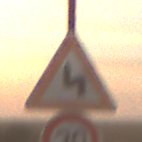
Verkehrszeichen: DoppelkurveZunaechstLinks
Zusatzzeichen unten: Geschwindigkeit30
Umgebung: Outdoor, Nature
Tageszeit: SunriseSunset
Wetter: PartlyCloudy
Licht: Natural
Jahreszeit: NotSpecified
Kontrast: LowContrast